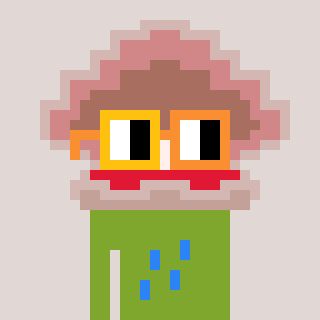
a pixel art character with square yellow and orange glasses, a oyster-shaped head and a slimegreen-colored body on a warm background